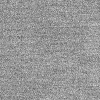
Atmospheric dust classification: dusty